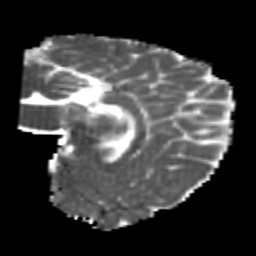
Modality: MD
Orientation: sagittal
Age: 25
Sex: female
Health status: healthy
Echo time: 0.074 s